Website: macys
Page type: payment
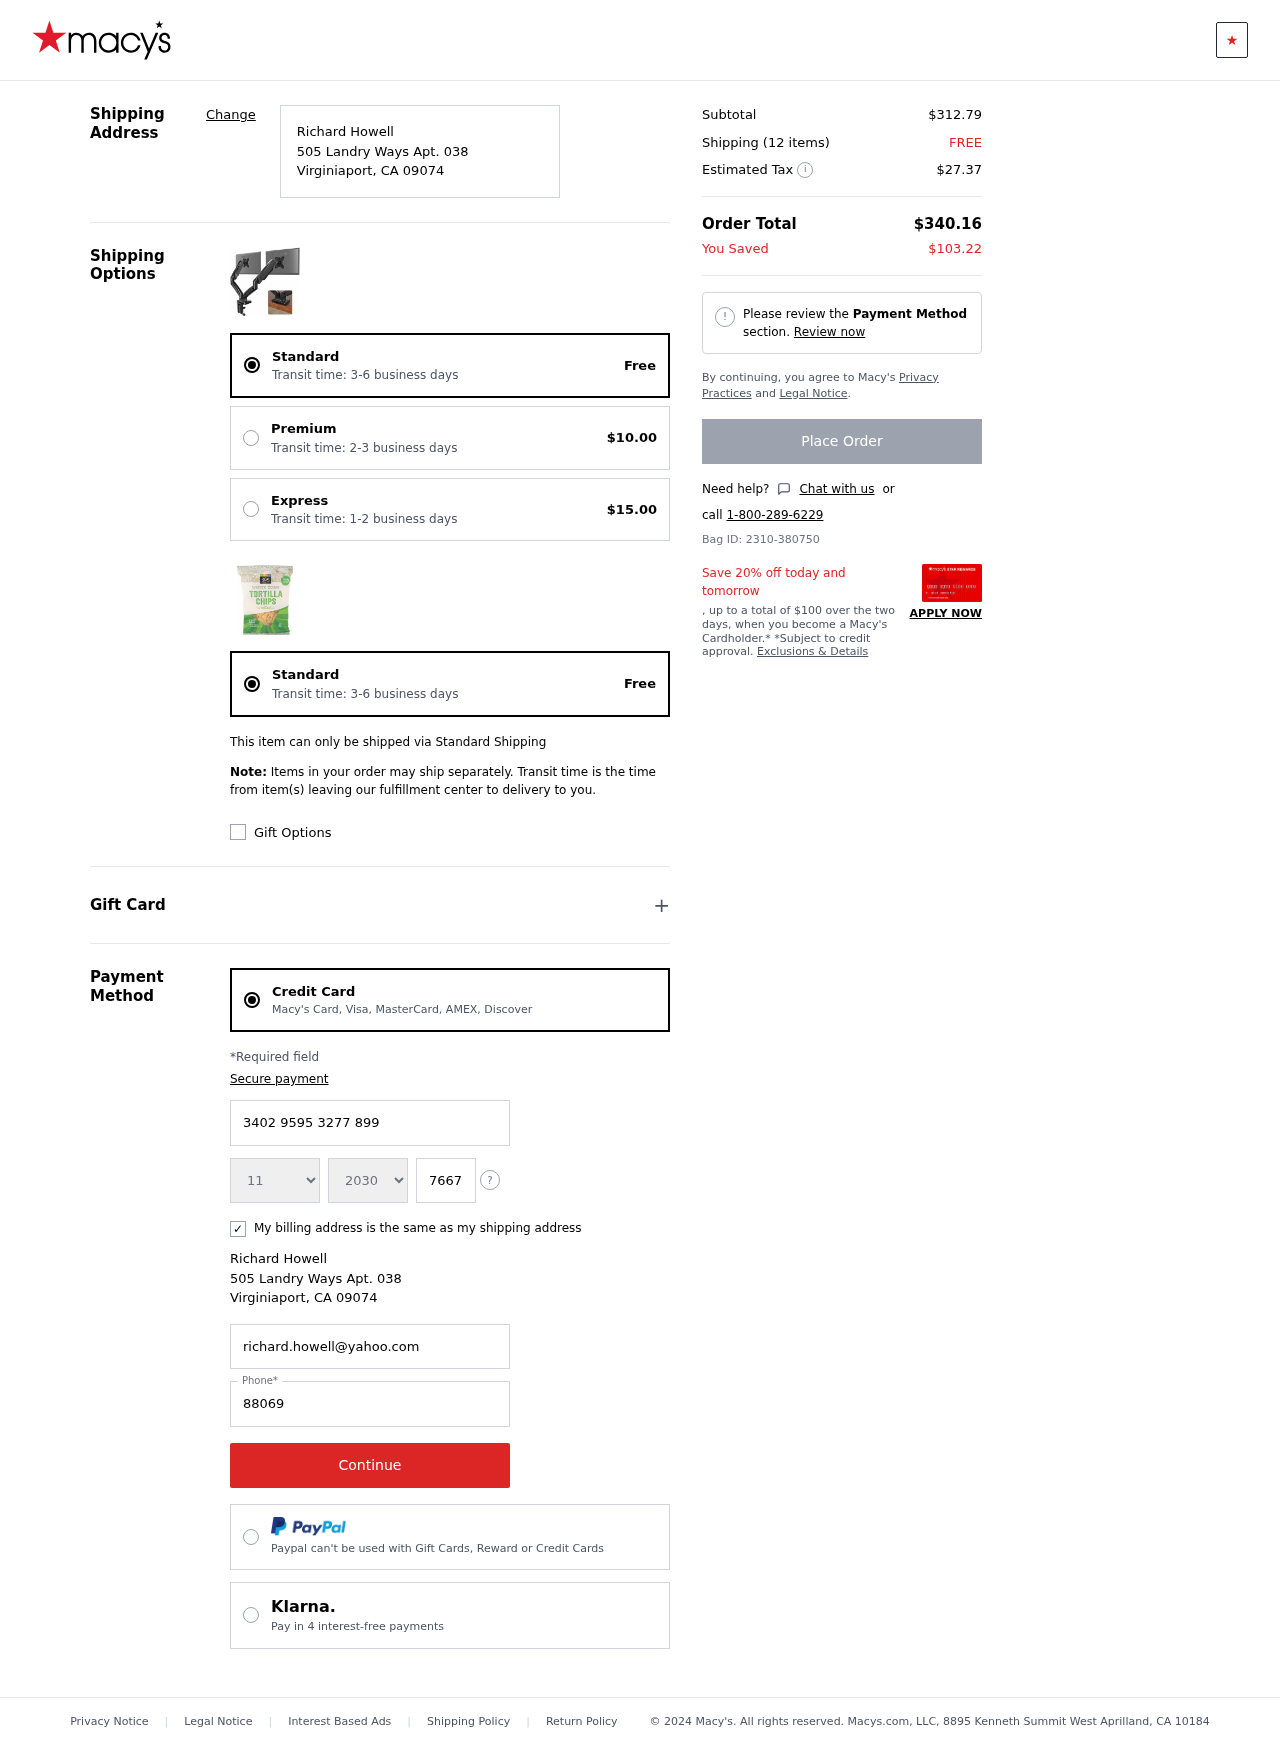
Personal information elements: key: PII_CARD_CVV
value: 7667
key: PII_CARD_EXPIRY_MONTH
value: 11
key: PII_CARD_EXPIRY_YEAR
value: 30
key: PII_CARD_NUMBER
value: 3402 9595 3277 899
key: PII_CITY
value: Virginiaport
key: PII_EMAIL
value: richard.howell@yahoo.com
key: PII_FULLNAME
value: Richard Howell
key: PII_PHONE
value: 8806936488
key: PII_POSTCODE
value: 09074
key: PII_STATE_ABBR
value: CA
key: PII_STREET
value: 505 Landry Ways Apt. 038
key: PII_FULLNAME2
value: Richard Howell
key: PII_CITY2
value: Virginiaport
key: PII_STATE_ABBR2
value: CA
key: PII_POSTCODE_FULL
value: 09074
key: PII_POSTCODE_NUMERIC
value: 9074
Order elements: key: ORDER_DELIVERY_DATE
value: Transit time: 3-6 business days
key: ORDER_SHIPPING_STANDARD
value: Free
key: ORDER_SHIPPING_PREMIUM
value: $10.00
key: ORDER_SHIPPING_EXPRESS
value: $15.00
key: ORDER_DELIVERY_DATE2
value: Transit time: 3-6 business days
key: ORDER_SHIPPING_STANDARD2
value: Free
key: ORDER_SUBTOTAL
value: $312.79
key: ORDER_NUM_ITEMS
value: Shipping (12 items)
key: ORDER_SHIPPING_COST
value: FREE
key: ORDER_TAX
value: $27.37
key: ORDER_TOTAL
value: $340.16
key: ORDER_SAVINGS
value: $103.22
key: ORDER_ID
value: Bag ID: 2310-380750